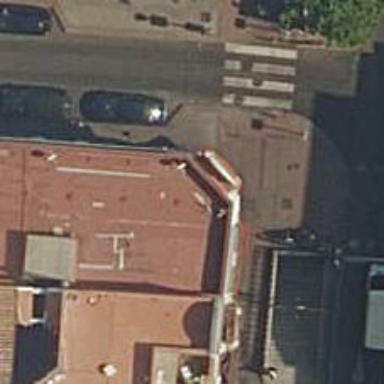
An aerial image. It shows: Bar.